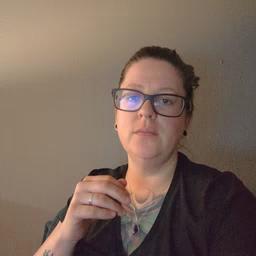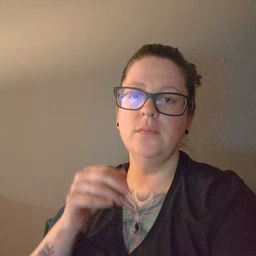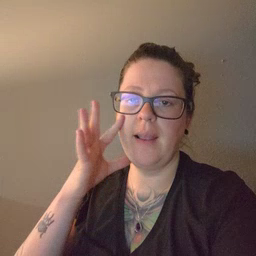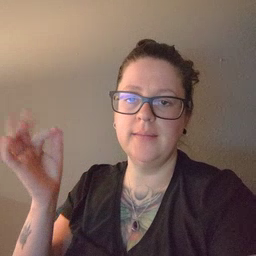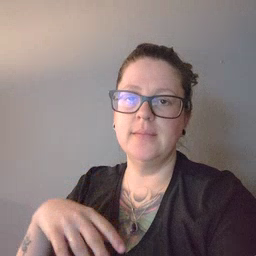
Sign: cat